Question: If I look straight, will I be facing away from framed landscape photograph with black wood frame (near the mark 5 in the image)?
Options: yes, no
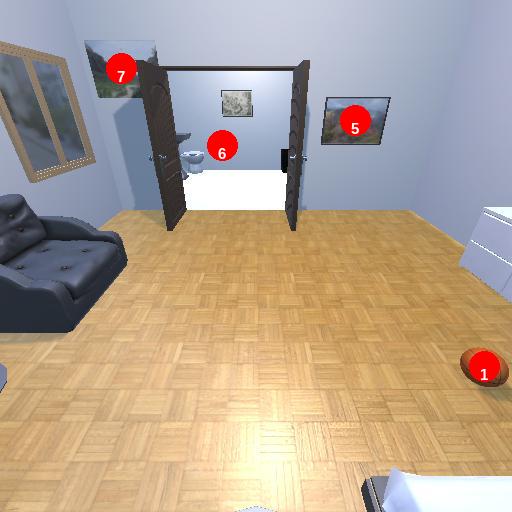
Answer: yes